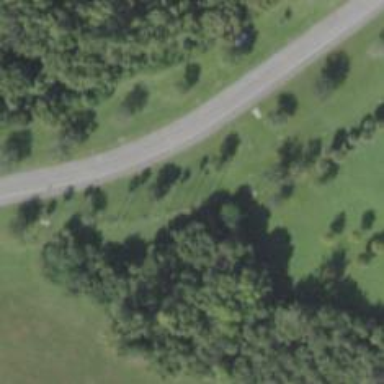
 specifically designed for the sport of disc golf."